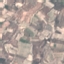
Land use / land cover class: PermanentCrop